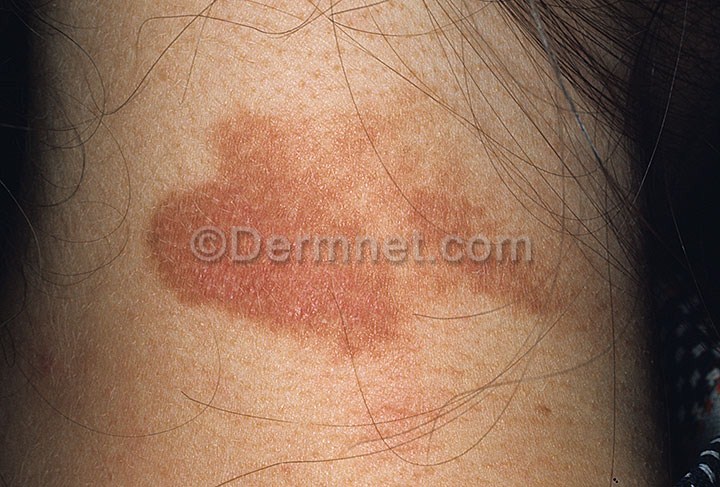
Disease: Light Diseases and Disorders of Pigmentation